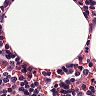
Metastatic tissue present: no